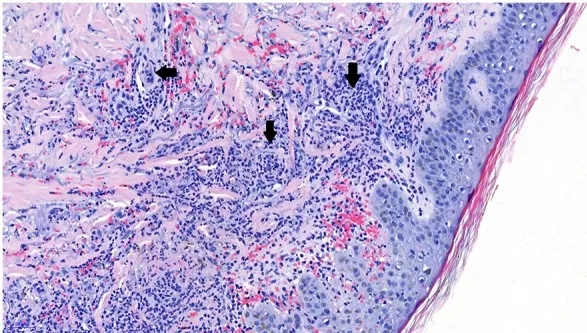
Hematoxylin and eosin (HE) staining shows blood vessels (white areas) with surrounding neutrophilic inflammatory aggregates (arrows), establishing the diagnosis of neutrophilic vasculitis. Picture magnification: 20x; scale bar: 50 mu.
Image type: pathology (h&e)